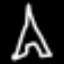
Label: The Eiffel Tower